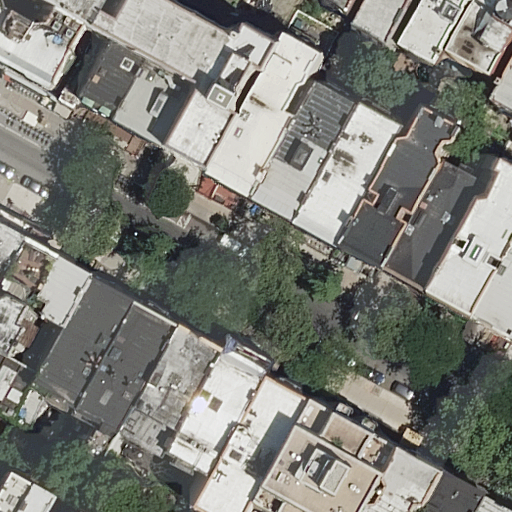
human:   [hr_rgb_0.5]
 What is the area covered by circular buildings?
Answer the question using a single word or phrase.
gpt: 0m2

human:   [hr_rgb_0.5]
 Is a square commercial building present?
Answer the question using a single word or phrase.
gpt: no

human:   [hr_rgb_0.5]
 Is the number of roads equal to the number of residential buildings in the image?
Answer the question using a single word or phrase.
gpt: no

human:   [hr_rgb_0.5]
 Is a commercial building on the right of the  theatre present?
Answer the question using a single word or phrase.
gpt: no

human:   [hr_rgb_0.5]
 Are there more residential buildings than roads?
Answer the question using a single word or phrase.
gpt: yes

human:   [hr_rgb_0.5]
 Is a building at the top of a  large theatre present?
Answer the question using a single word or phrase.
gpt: no

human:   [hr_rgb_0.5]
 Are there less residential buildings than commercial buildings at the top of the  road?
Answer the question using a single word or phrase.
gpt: no

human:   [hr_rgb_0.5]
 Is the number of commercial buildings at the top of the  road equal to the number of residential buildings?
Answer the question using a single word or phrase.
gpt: no

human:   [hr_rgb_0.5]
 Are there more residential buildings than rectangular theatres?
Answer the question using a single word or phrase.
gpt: yes

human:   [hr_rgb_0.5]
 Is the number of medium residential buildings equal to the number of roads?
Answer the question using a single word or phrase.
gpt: no

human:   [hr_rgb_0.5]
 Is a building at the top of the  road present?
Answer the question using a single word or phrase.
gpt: yes

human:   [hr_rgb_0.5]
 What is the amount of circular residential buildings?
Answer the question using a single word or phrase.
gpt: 0

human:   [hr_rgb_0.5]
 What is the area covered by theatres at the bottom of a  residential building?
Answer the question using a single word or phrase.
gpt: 482m2

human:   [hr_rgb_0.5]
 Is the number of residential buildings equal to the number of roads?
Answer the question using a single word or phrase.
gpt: no

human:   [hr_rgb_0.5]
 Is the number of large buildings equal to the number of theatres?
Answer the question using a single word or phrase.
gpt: no

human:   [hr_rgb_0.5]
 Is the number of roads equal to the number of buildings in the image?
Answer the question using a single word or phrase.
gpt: no

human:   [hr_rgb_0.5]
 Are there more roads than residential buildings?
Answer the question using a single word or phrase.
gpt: no

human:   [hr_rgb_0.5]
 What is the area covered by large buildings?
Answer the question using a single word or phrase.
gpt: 0m2

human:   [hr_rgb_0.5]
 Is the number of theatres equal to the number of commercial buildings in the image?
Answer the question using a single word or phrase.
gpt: no

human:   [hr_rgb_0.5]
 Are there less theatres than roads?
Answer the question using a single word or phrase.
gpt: no

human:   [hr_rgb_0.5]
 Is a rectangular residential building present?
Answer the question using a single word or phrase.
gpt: yes

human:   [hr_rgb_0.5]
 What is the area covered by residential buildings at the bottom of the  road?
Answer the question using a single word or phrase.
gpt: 1908m2

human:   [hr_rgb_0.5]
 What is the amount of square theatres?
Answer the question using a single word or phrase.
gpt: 0

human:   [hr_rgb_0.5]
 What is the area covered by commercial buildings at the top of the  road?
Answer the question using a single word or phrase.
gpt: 0m2

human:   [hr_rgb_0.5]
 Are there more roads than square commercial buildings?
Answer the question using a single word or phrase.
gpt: yes

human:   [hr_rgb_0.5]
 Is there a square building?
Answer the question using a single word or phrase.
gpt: no

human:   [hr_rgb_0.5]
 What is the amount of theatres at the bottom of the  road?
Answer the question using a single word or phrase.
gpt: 0

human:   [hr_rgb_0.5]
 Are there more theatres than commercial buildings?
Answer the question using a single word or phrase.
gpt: yes

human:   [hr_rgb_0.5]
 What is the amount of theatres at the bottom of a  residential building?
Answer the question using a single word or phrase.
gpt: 1

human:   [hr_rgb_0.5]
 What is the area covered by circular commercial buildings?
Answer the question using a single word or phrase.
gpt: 0m2

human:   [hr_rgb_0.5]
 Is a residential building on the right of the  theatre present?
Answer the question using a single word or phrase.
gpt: yes

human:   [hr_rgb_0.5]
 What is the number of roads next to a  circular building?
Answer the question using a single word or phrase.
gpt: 0

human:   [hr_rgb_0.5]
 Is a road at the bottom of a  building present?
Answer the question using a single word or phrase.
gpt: yes

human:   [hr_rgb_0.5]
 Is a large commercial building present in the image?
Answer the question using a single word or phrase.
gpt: no

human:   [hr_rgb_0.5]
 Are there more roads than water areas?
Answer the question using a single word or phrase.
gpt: yes

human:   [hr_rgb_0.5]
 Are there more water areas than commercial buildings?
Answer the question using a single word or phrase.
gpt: no